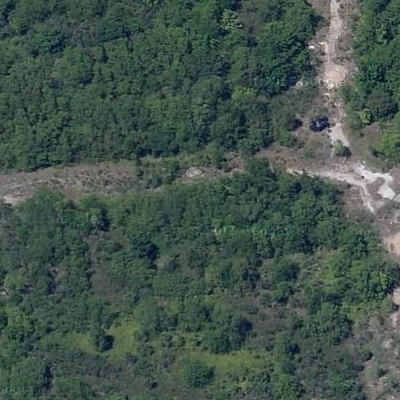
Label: eForest